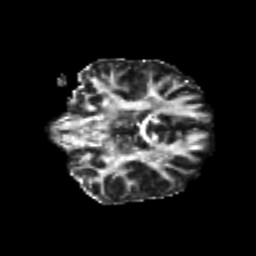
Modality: FA
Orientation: coronal
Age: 22
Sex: female
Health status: healthy
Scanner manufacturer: philips
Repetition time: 7.391 s
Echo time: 0.08599 s